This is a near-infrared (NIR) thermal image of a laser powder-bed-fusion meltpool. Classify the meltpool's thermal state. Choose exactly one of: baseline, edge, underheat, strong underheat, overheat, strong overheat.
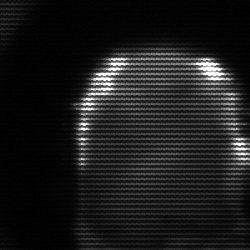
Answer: baseline